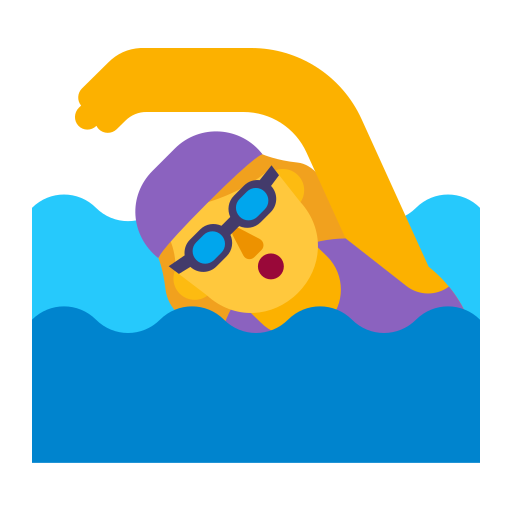
woman swimming flat default